Interaction volume radius: 10 \u00c5
Interaction volume height: 20 \u00c5
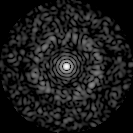
Disorder parameter: 0.8426